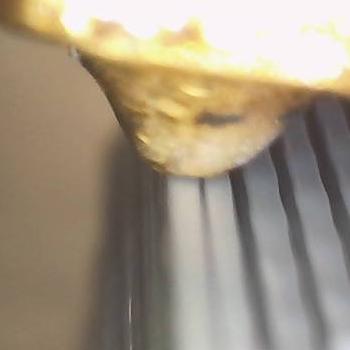
Flow rate: 78%